Question: I am trying to scroll a two dimensional list with an iterator and I know that I'm missing something but I don't know what.
So the idea is that I'll have some commands to parse.

I put them on a list then I want to check if a member of the list is equal to "data.txt" for example. So I did an iterator for this, but as it is a two dimensional list with an std::pair inside it, I don't know how to implement this iterator. I did this but it isn't good, I can't read both list.
'''
typedef std::list<std::string> listStr;
std::list <std::pair<listStr, int> > _execCmd;
int Parser::execCmd()
{
std::list<std::string>::const_iterator i;
for (i = _execCmd.front().first.begin(); i != _execCmd.back().first.end(); ++i)
{
if (*i == "Search.txt")
execSearch();
else if (*i == "data.txt")
execData();
}
return (0);
}
'''
In that case, I stay on the first list "File.txt data.txt contact.txt" (cf: schema) and I can go through the second list "Search.txt employe.csv".
I've tried this too:
'''
int Parser::execCmd()
{
std::list<std::pair<listStr, int> >::const_iterator i;
for (i = _execCmd.begin(); i != _execCmd.end(); ++i)
{
if (*i == "Search.txt")
execSearch();
else if (*i == "data.txt")
execData();
}
return (0);
}
'''
But I can't compile this because I don't know how to compare the iterator with a string ('*i == "help"')
Somebody can help me please ?
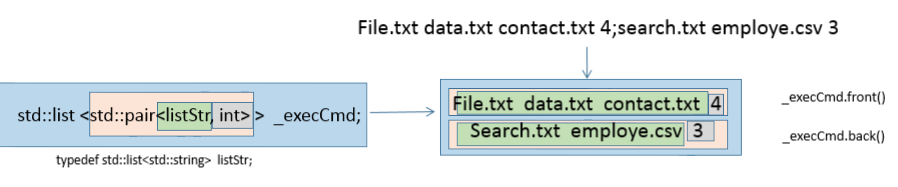
Answer: A 'std::pair<X,Y>' contains two members, 'first' which obtains the member of type 'X' and 'second' which obtains the member of type 'Y'.
In your case, thanks to the 'typedef' you have a 'std::list<std::pair<std::list<std::string>, int> >'.
So to iterate over all 'std::string's in that structure, you need to iterate over the outer list to get the pairs, obtain the 'first' member from each of those (of type 'std::list<string>', and iterate over ever element of that inner list.
'''
int Parser::execCmd()
{
std::list<std::pair<listStr, int> >::const_iterator i;
for (i = _execCmd.begin(); i != _execCmd.end(); ++i)
{
// i->first is of type std::list<std:string>
for (j = i->first.begin(); j != i->first.end(); ++j)
{
if (*j == "Search.txt")
execSearch();
else if (*j == "data.txt")
execData();
}
}
return (0);
}
'''
In C++11, it is simpler, but still necessary to nest loops.
'''
int Parser::execCmd()
{
std::list<std::pair<listStr, int> >::const_iterator i;
for (const auto &i : _execCmd))
{
// i.first is of type std::list<std:string>
for (const auto &j : i.first)
{
if (j == "Search.txt")
execSearch();
else if (j == "data.txt")
execData();
}
}
return (0);
}
'''